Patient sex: F
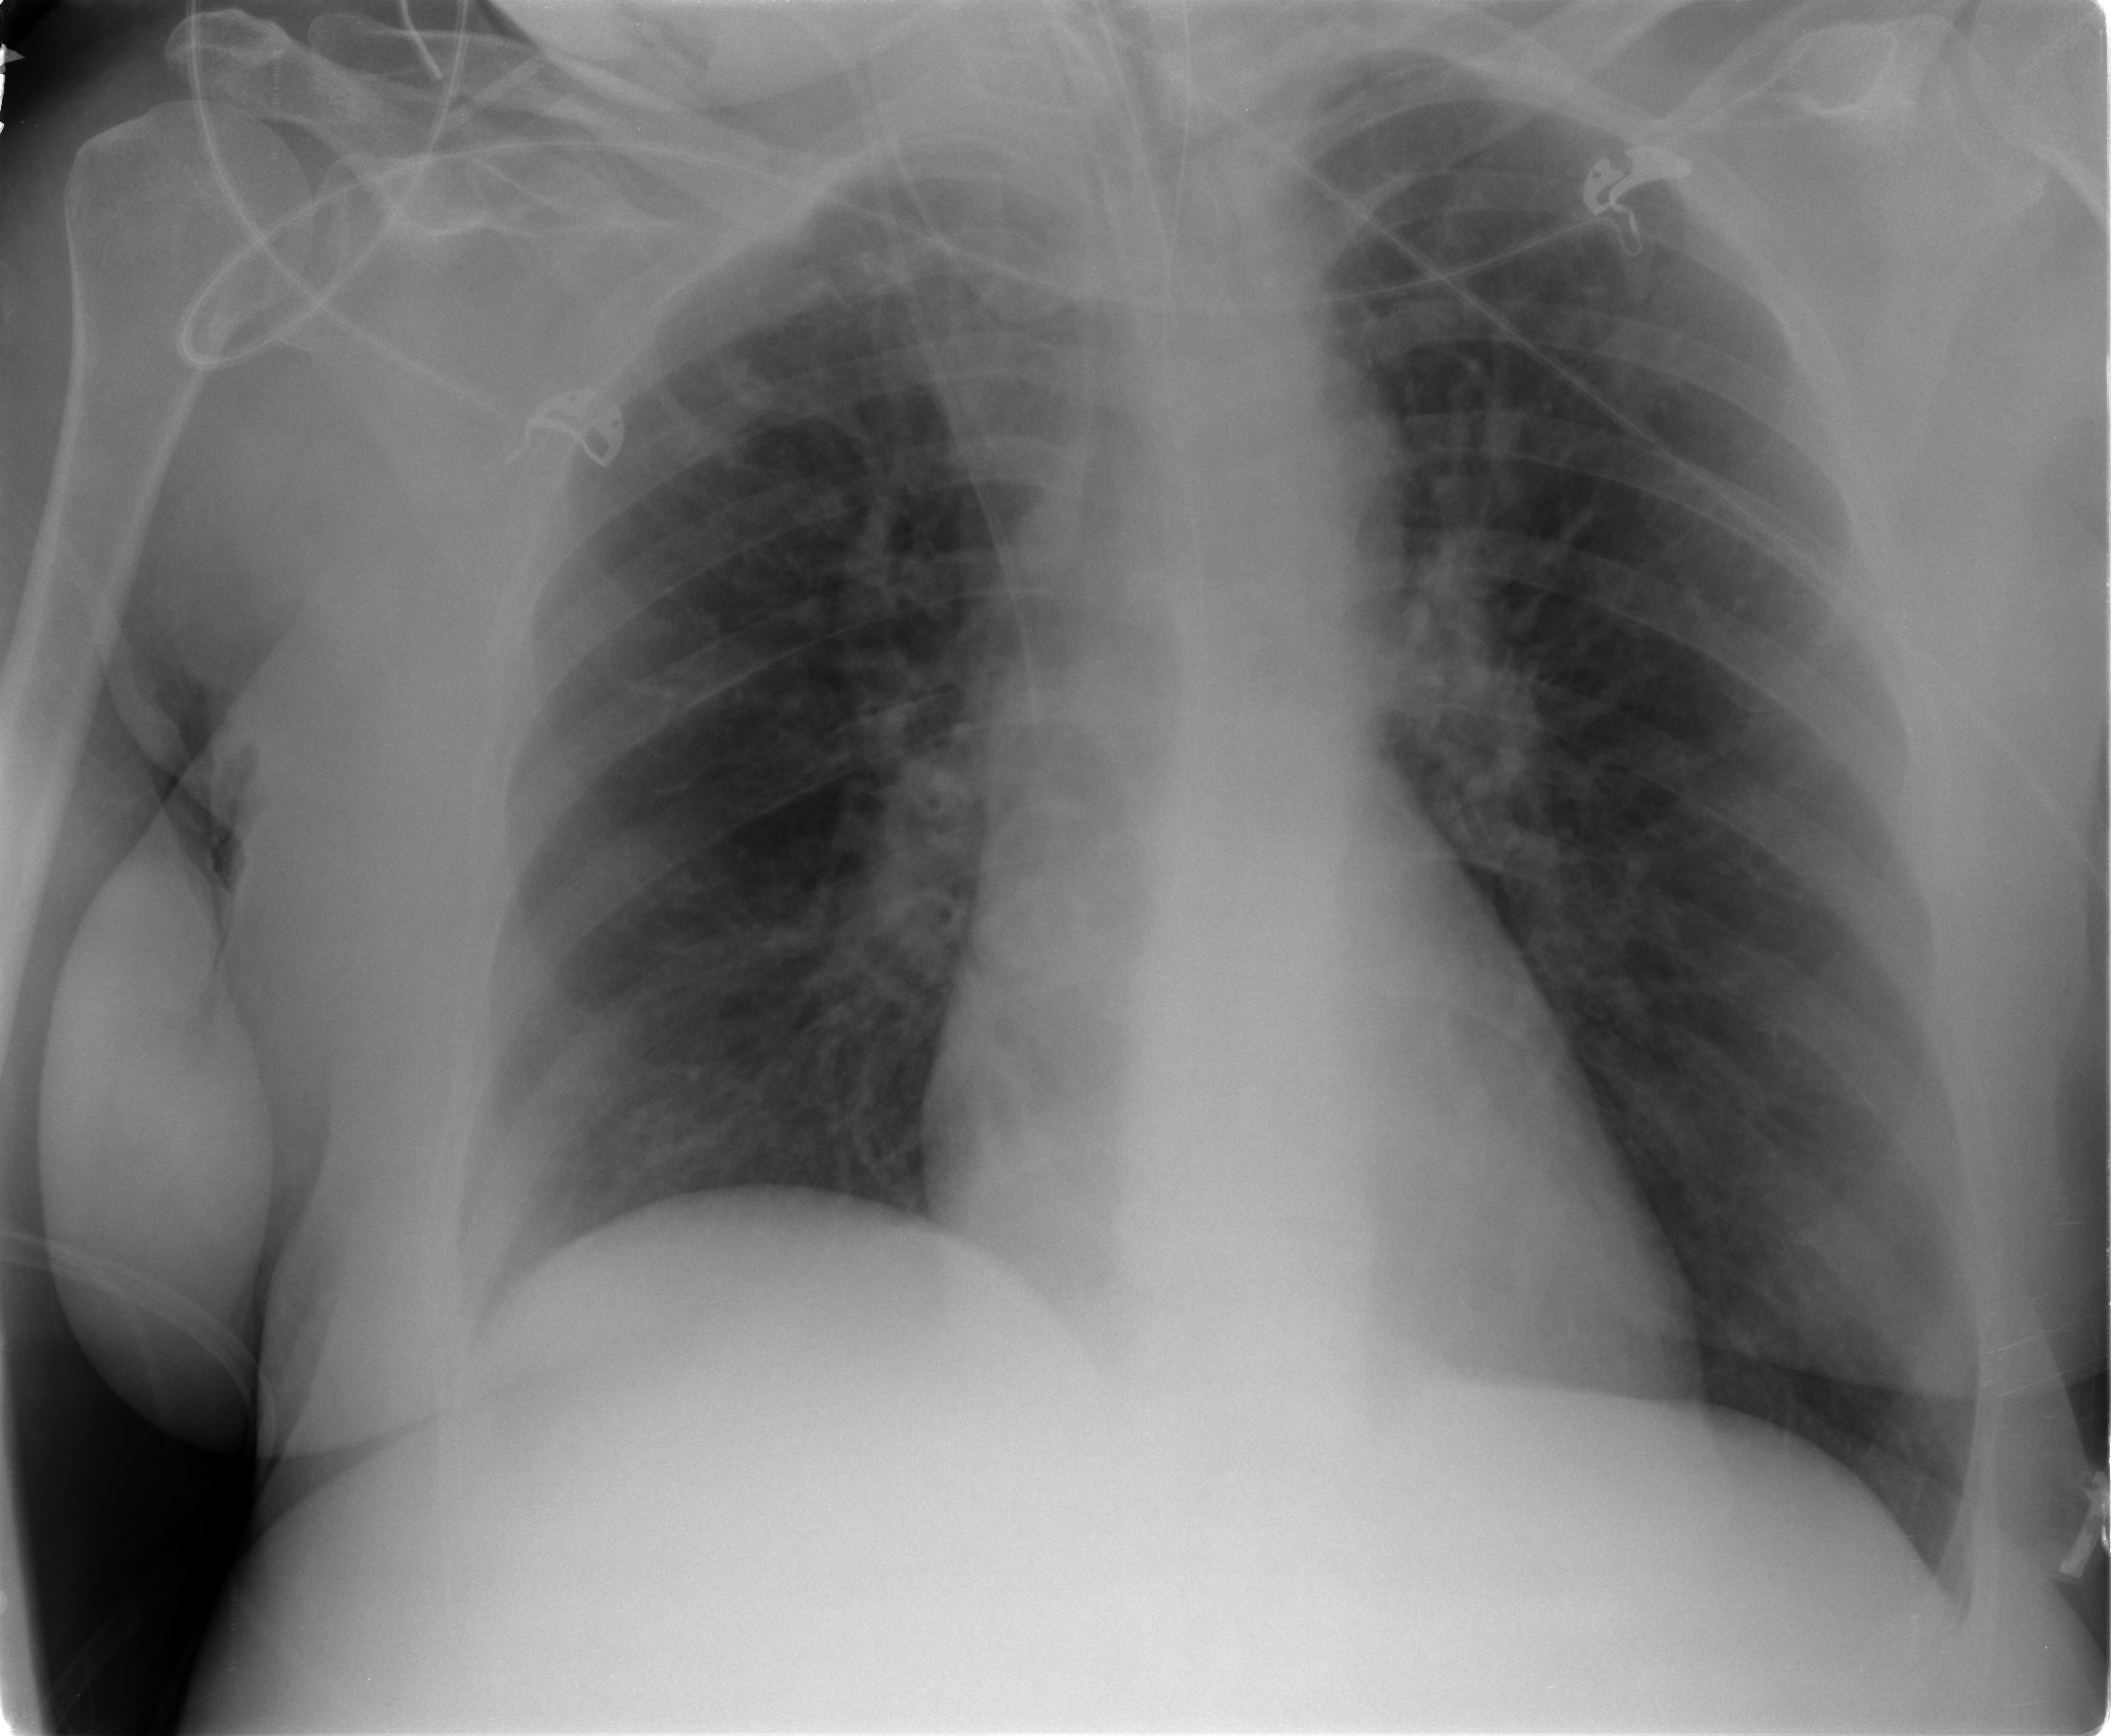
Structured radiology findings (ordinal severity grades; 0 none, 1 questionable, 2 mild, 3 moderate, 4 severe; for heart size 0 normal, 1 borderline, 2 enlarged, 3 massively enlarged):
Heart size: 0
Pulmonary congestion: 2
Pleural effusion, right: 0
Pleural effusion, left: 0
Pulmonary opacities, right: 0
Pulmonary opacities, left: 0
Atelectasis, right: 0
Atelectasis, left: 0